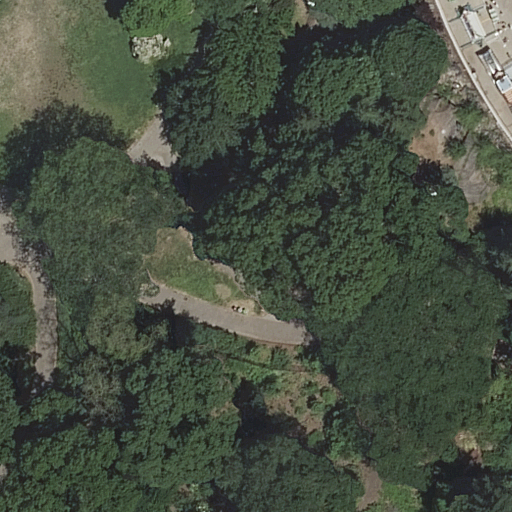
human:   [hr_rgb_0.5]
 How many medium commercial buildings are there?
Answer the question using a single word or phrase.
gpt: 0

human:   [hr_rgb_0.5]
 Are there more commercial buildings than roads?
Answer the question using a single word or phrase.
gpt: no

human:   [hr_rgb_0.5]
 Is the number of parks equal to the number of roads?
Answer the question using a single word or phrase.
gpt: no

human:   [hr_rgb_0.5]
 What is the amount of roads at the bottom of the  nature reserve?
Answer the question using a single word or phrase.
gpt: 0

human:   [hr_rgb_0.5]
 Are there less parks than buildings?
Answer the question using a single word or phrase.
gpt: no

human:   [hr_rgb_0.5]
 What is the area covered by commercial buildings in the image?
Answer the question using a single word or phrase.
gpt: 0m2

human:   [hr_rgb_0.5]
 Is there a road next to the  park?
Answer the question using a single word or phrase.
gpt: yes

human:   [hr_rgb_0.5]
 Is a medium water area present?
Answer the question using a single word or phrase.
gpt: no

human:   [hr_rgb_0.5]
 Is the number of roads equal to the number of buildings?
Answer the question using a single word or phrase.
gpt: no

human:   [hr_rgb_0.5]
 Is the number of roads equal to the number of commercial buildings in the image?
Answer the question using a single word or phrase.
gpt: no

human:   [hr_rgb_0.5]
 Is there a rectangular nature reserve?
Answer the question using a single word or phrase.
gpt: yes

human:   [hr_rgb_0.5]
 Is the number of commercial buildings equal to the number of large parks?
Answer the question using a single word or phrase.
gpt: no

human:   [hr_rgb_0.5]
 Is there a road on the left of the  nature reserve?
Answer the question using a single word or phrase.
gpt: yes

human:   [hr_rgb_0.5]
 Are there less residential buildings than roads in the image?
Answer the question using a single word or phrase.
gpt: yes

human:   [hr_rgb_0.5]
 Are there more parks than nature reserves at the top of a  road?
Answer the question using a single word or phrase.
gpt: yes

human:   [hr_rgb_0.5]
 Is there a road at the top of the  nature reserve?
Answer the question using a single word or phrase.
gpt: yes

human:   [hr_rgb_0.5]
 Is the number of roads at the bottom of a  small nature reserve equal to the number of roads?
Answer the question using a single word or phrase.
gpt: no

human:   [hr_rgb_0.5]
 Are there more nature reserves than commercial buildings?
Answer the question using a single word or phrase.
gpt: yes

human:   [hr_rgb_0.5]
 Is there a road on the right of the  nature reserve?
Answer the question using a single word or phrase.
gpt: no

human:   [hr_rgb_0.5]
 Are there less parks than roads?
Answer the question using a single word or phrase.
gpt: yes

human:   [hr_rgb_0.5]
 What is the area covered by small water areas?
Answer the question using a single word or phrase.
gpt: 0m2

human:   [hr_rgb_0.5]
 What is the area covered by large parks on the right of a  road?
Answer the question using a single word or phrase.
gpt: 0m2

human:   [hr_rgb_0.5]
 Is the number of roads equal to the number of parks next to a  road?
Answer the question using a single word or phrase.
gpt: no

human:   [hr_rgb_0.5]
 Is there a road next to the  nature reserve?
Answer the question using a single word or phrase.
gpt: yes

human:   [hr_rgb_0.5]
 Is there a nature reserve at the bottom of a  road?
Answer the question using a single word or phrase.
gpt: yes

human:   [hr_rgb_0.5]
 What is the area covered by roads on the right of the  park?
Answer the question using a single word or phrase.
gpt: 0m2

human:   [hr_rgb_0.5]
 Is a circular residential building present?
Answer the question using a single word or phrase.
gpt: no

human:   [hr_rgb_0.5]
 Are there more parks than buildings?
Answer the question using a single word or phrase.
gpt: yes

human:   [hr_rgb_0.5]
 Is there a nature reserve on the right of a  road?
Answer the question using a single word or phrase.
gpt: yes

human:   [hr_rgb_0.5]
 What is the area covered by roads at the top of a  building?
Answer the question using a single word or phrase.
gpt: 0m2

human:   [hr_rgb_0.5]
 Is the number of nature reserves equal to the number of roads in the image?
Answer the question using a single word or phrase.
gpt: no

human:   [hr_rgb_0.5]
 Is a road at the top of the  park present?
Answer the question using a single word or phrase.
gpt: no

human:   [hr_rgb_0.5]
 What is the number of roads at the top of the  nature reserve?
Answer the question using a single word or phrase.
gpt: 4

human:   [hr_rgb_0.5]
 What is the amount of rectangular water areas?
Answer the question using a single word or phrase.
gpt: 0

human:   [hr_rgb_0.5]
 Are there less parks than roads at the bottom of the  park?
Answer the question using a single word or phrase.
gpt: yes

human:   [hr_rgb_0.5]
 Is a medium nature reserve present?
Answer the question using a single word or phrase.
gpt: yes